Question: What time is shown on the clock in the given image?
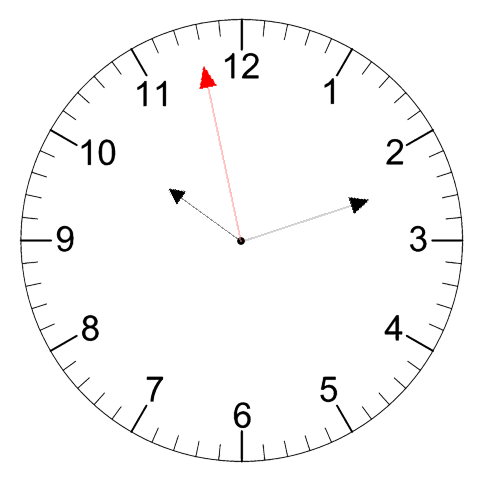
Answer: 10:11:58